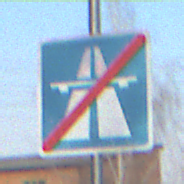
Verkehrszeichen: EndeAutbahn
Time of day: SunriseSunset
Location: Outdoor (Suburban)
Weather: PartlyCloudy
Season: Winter
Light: Natural